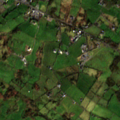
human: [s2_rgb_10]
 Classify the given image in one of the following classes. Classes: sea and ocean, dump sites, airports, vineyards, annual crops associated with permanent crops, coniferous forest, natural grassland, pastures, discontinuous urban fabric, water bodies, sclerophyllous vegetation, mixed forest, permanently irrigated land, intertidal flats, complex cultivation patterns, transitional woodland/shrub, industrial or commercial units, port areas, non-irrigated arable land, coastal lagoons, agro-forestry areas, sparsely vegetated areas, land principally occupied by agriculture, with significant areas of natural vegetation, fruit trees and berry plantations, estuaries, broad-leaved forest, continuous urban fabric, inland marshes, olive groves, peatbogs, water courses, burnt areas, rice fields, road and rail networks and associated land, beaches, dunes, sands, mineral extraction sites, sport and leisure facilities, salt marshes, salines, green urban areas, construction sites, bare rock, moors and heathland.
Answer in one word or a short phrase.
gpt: discontinuous urban fabric, pastures, land principally occupied by agriculture, with significant areas of natural vegetation